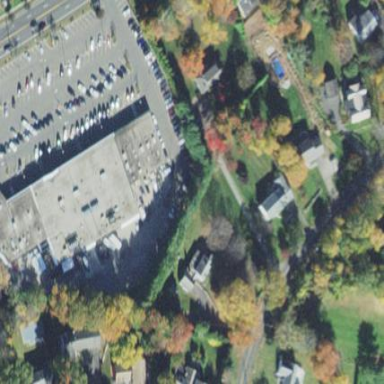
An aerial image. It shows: Retail building.